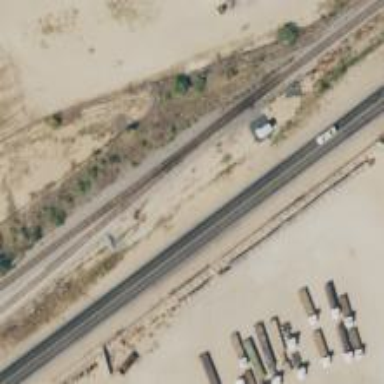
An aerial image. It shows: Railway siding with rails.